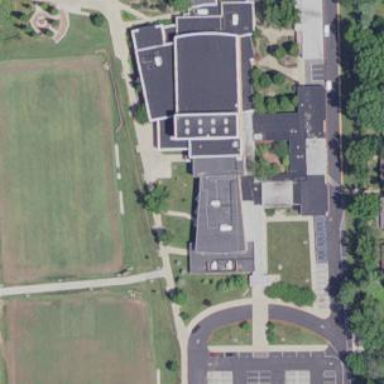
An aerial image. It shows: School building.